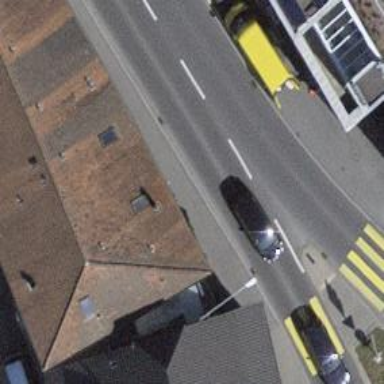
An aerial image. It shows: Clothing store.